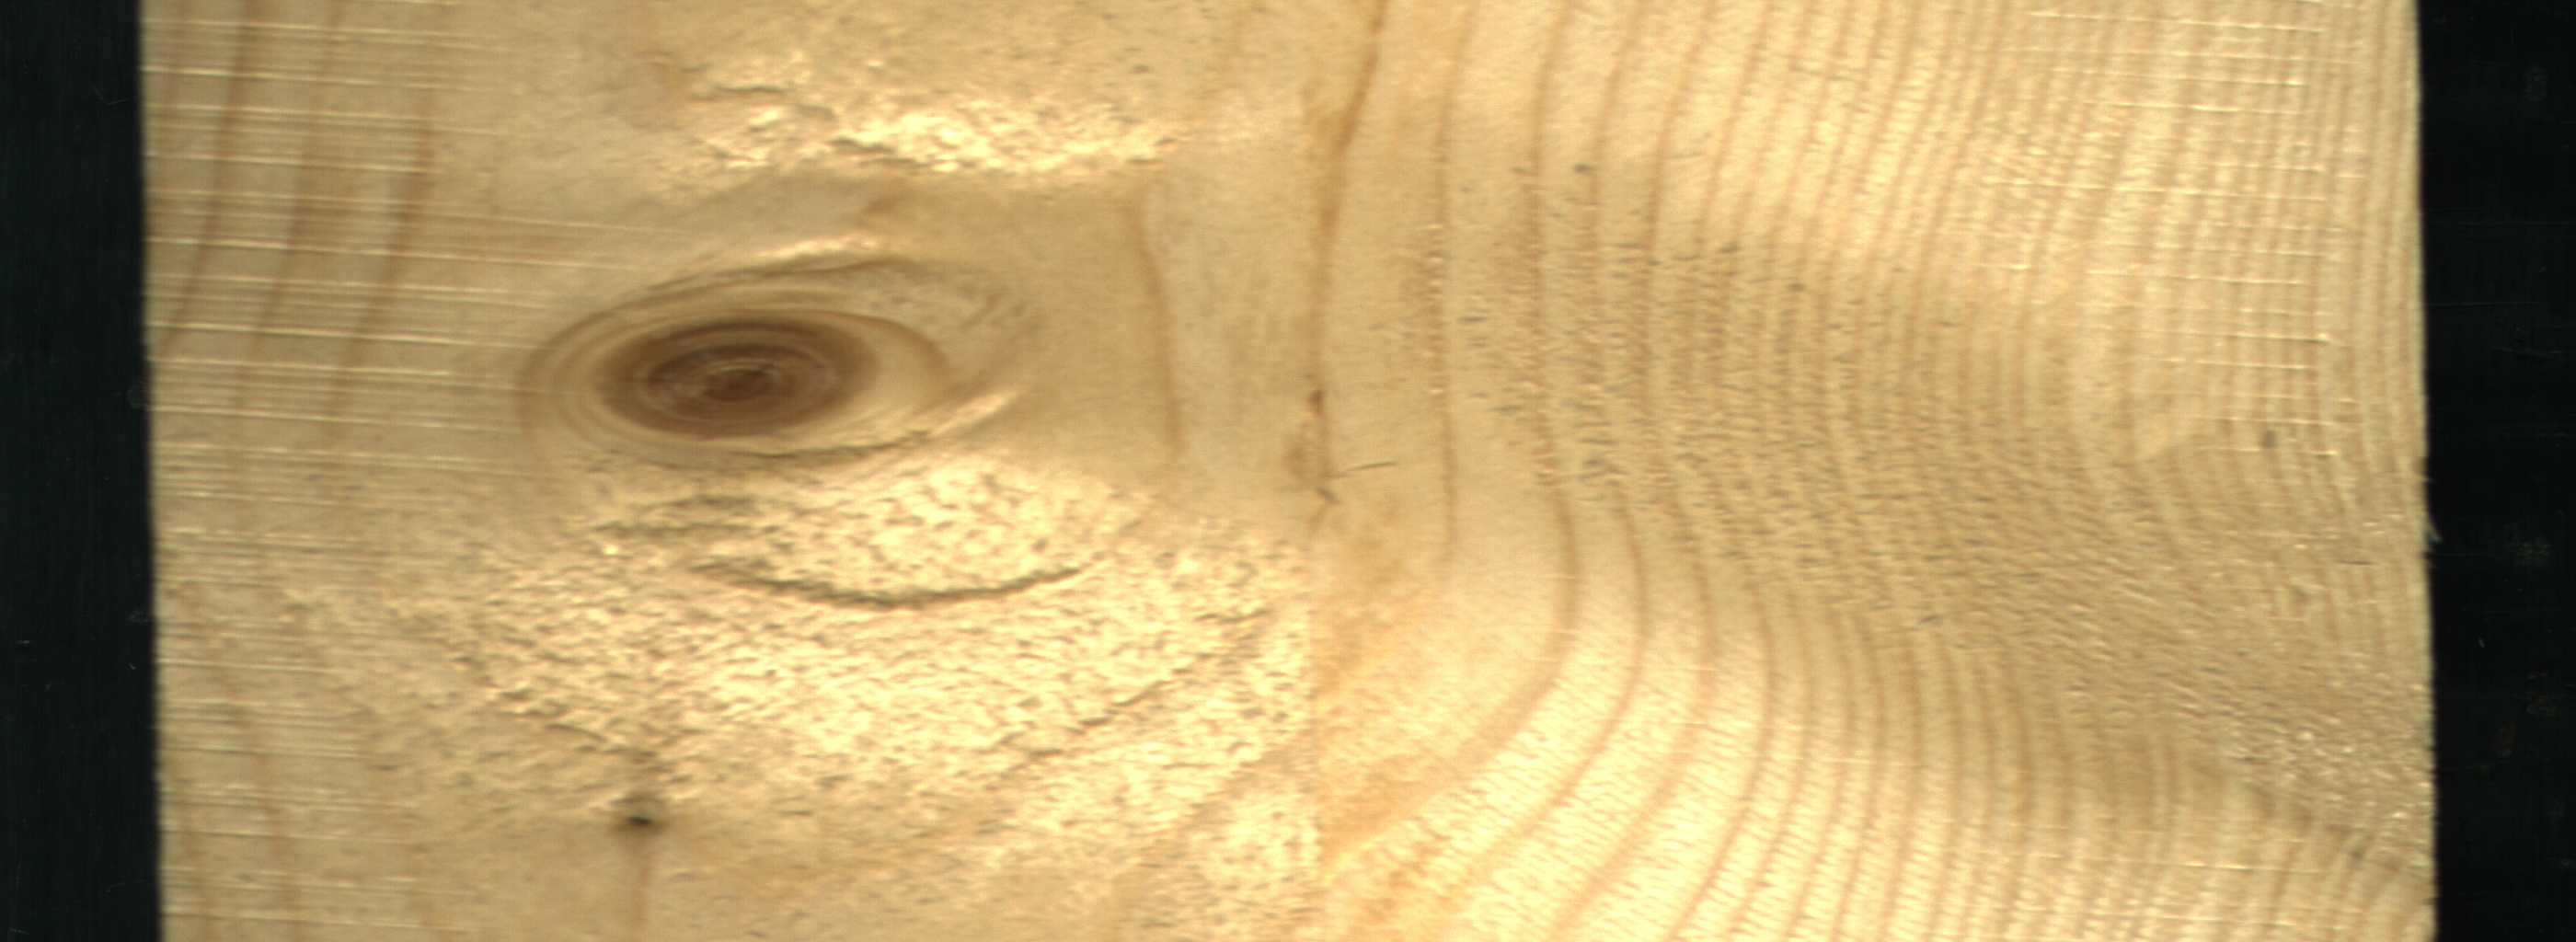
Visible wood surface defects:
Live_Knot